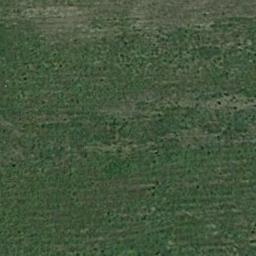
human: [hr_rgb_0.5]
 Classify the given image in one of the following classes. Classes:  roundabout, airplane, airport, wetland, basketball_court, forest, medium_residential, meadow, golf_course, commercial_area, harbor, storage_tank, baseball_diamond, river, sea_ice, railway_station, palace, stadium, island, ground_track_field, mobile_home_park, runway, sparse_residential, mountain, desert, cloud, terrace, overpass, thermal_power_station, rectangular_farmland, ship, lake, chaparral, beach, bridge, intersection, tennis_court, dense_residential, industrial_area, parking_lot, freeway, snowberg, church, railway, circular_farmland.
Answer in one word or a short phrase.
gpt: meadow